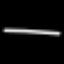
Label: line